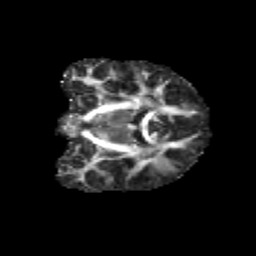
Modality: FA
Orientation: coronal
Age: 11
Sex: male
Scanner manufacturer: siemens
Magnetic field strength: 3 T
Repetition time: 3.8 s
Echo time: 0.07 s